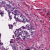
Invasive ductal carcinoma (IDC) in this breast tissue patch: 0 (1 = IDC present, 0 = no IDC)